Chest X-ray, PA view. Patient: 56 years old, sex F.
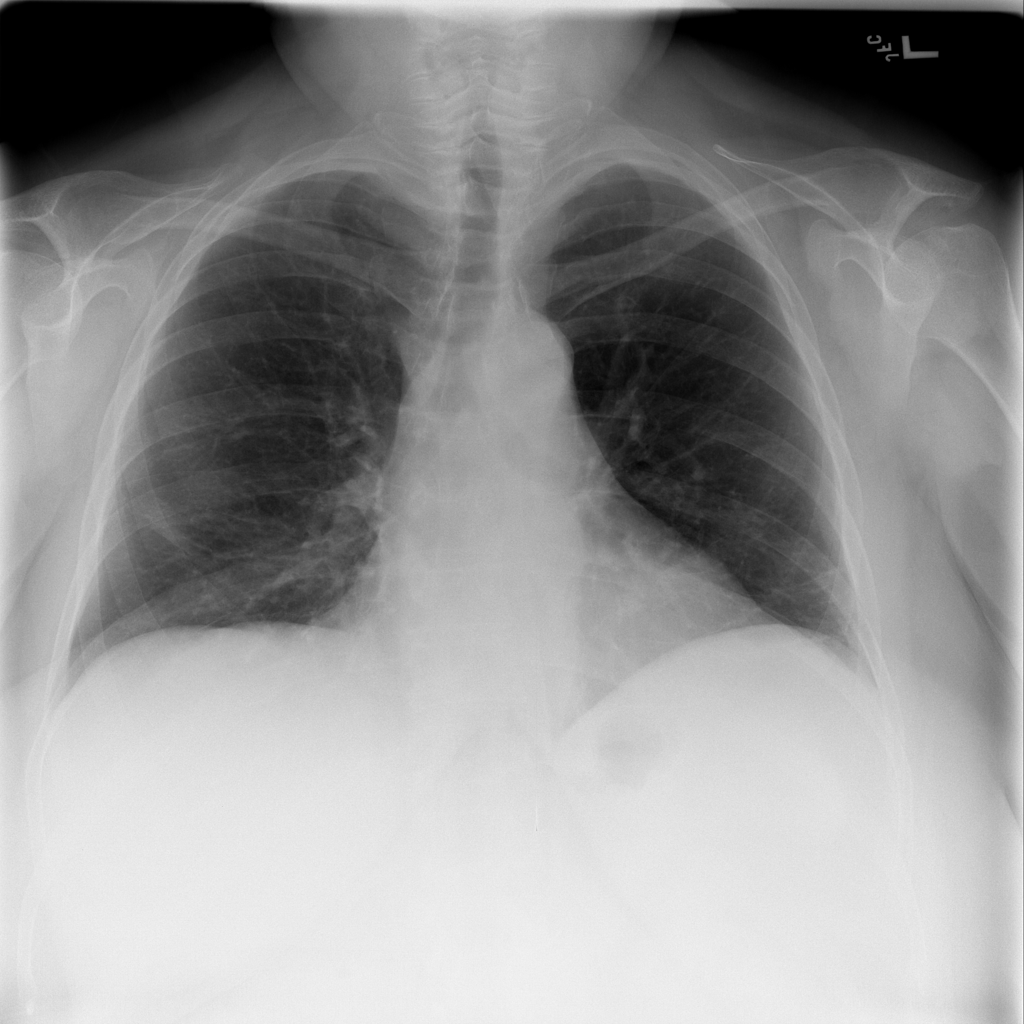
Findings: Nodule